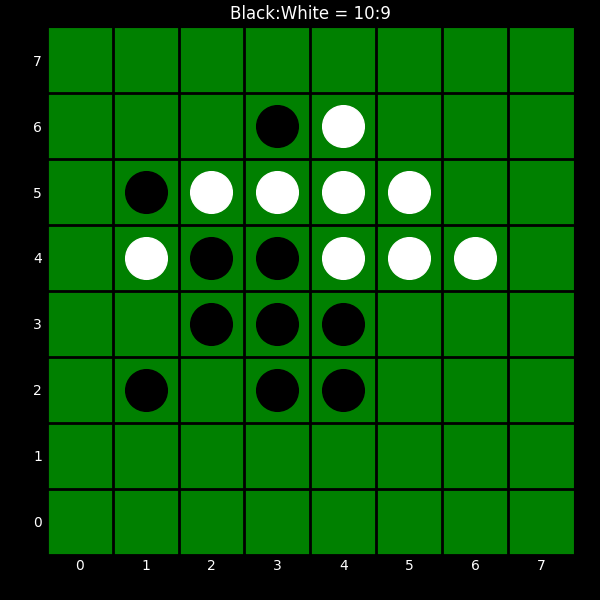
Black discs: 10
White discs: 9